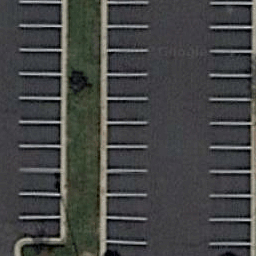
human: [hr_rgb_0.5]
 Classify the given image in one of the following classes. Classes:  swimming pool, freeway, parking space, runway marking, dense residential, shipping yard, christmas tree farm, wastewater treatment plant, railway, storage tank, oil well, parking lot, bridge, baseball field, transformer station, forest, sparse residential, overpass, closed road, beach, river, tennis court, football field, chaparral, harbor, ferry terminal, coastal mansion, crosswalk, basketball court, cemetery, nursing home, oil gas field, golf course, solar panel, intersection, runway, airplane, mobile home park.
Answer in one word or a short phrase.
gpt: parking space